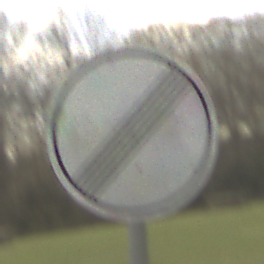
Verkehrszeichen: EndeSaemtlicherBegrenzungen
Umgebung: Outdoor, Suburban
Tageszeit: MorningAfternoon
Wetter: Overcast
Licht: Natural
Jahreszeit: NotSpecified
Kontrast: LowContrast